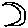
Label: moon